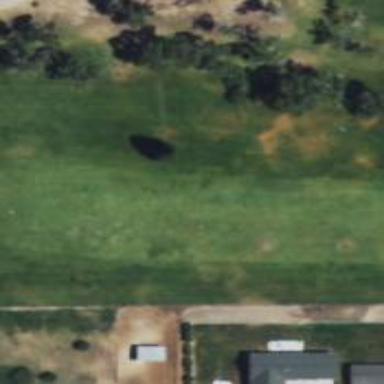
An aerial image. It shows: Golf hole.